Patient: sex M, age 30
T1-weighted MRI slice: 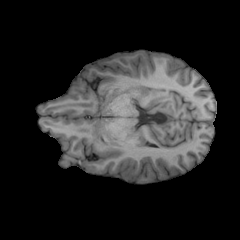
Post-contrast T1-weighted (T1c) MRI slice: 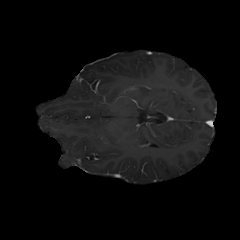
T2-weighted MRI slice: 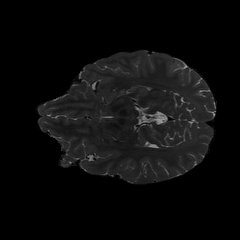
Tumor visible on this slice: no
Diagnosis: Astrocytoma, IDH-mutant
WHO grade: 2